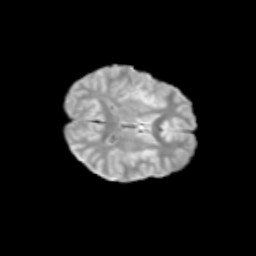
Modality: T2w
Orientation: axial
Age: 12
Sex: female
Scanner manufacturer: siemens
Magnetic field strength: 3 T
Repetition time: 3.8 s
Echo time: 0.07 s